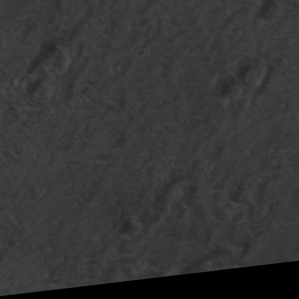
Label: non_frost